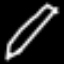
Label: pencil